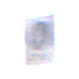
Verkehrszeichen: EndeFussgaengerzone
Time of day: MorningAfternoon
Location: Outdoor (Nature)
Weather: Clear
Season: NotSpecified
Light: Natural